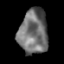
Tissue: lung
Cell type: Epithelial cells
Senescence score: 0.1978
Nuclear area (px): 1270
Mean DAPI intensity: 112.563